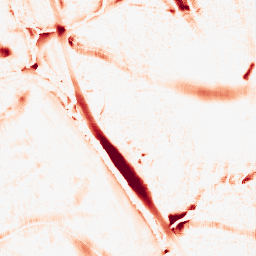
Category: morphological
Decomposition family: morphological_ellipse
Decomposition parameters: operation: opening
width: 30
height: 30
Upsampling method: fft_zeropad
Upsampling parameters: scale: 2
Upsampling scale: 2